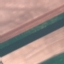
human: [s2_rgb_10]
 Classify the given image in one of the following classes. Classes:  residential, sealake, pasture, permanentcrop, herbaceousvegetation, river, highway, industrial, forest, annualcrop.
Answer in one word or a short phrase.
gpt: AnnualCrop